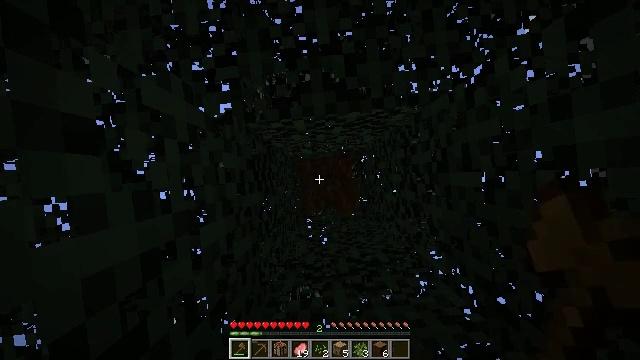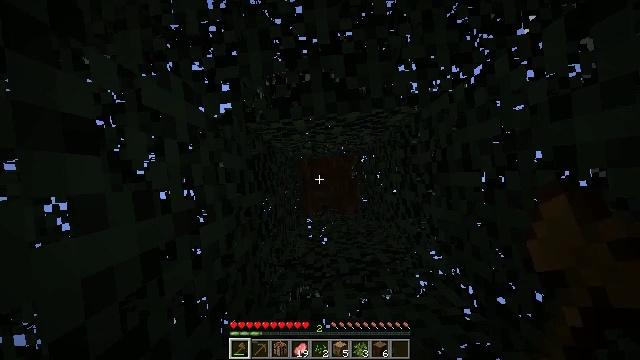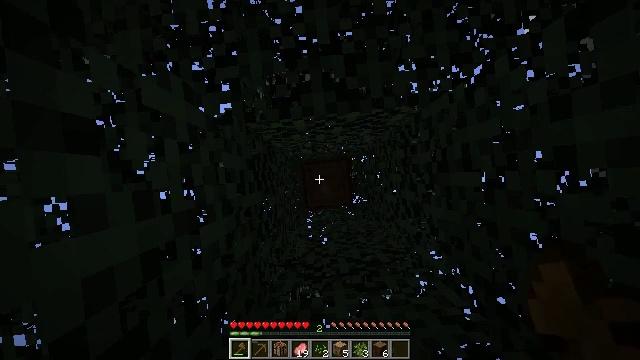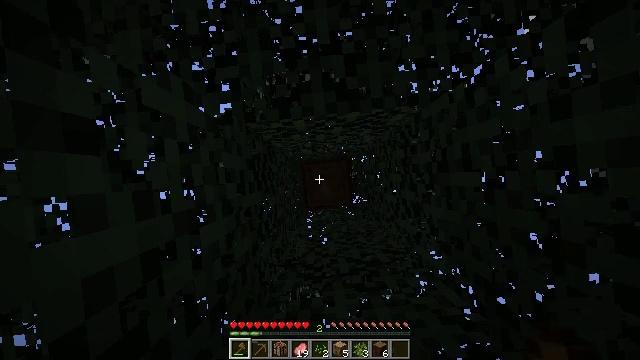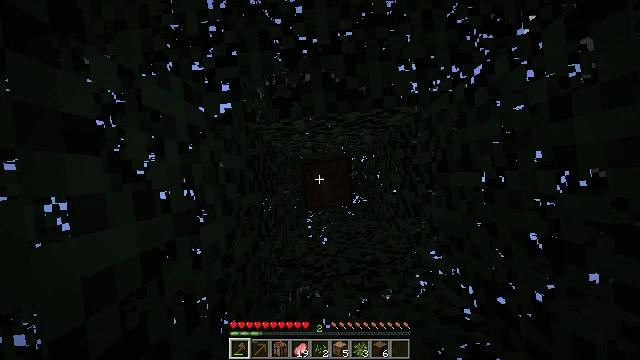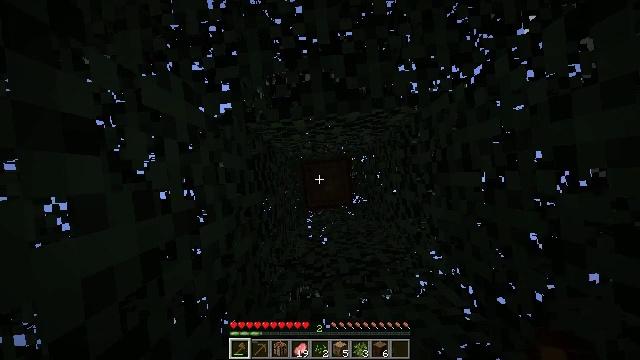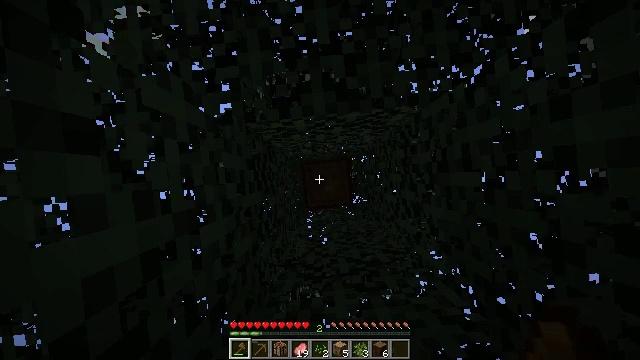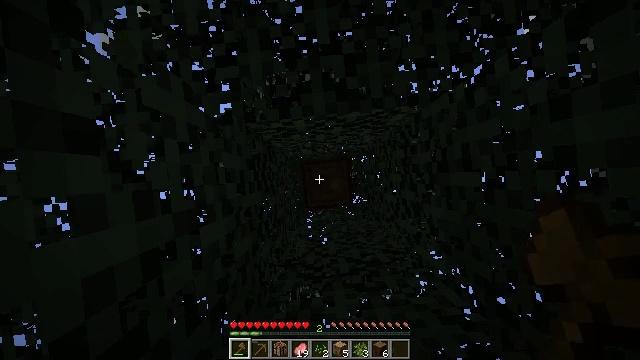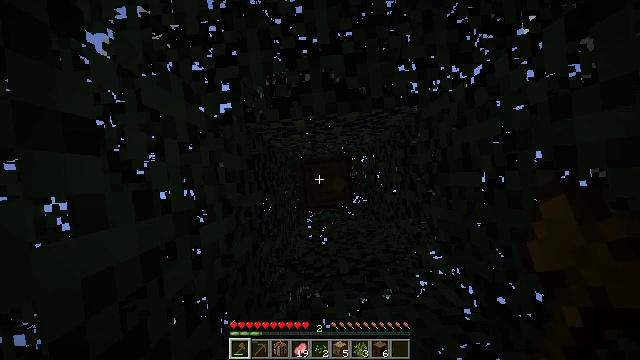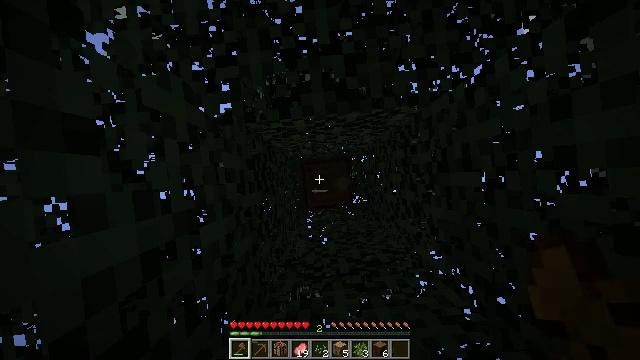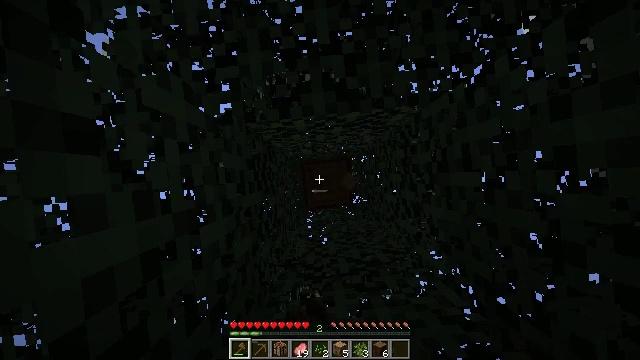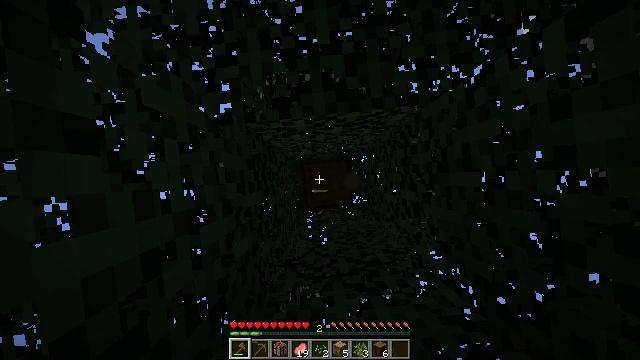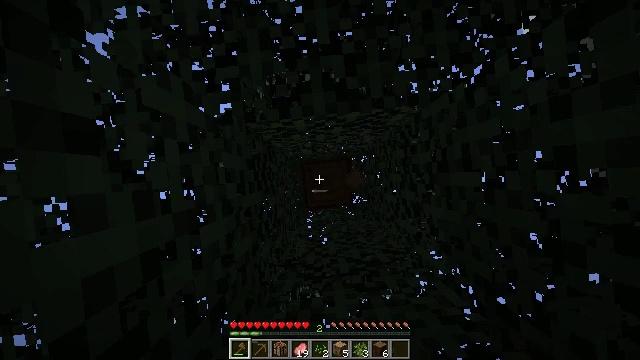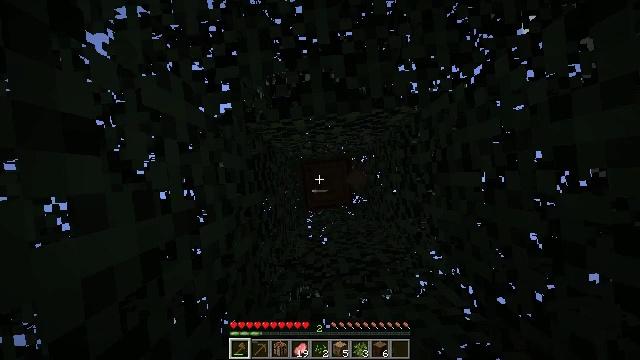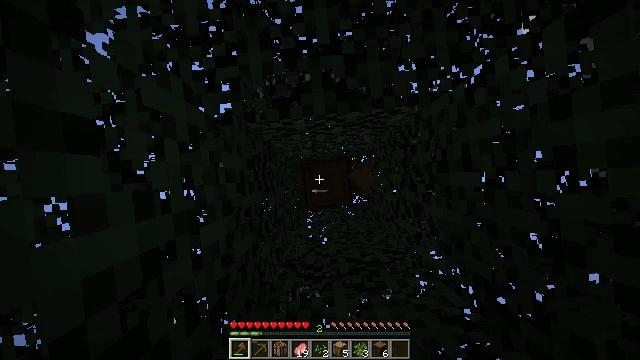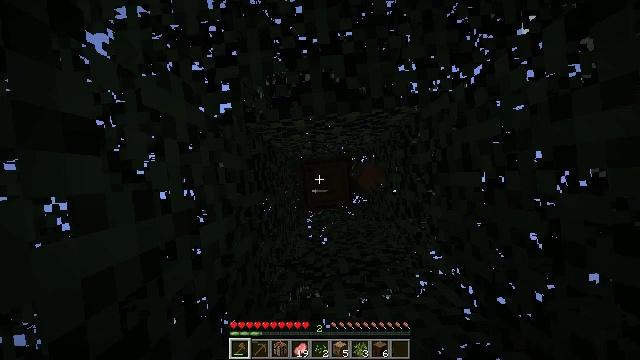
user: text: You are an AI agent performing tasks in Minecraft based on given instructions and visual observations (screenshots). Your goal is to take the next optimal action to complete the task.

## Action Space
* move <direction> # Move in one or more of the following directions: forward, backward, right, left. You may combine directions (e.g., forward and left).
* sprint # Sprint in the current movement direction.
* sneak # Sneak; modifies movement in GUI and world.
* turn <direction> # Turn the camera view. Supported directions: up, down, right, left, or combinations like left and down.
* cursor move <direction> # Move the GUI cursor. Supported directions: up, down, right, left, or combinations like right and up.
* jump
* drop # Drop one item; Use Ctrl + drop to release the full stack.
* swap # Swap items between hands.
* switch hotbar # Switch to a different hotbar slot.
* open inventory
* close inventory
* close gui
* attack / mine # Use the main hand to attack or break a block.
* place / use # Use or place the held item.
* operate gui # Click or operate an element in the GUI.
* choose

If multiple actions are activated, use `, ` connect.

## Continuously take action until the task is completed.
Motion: motion action
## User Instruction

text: Mine the ice block.
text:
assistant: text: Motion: attack / mine
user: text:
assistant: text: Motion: attack / mine
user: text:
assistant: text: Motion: attack / mine
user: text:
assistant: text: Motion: attack / mine
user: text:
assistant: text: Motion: no_op
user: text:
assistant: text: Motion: no_op
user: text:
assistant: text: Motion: no_op
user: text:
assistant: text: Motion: no_op
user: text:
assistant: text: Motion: attack / mine
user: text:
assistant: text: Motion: attack / mine
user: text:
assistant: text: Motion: attack / mine
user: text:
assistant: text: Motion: attack / mine
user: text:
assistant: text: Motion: attack / mine
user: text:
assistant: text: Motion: attack / mine
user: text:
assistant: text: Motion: attack / mine
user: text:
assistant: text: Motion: attack / mine
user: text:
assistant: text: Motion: attack / mine
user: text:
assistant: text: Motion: attack / mine
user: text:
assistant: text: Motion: attack / mine
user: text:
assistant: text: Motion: attack / mine
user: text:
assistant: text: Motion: attack / mine
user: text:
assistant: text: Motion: attack / mine
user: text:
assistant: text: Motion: attack / mine
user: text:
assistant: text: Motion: attack / mine
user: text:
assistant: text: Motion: attack / mine
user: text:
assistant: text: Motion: attack / mine
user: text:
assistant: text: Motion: attack / mine
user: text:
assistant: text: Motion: attack / mine
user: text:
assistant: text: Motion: attack / mine
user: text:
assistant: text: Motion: attack / mine